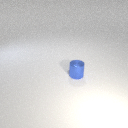
small blue metal cylinder